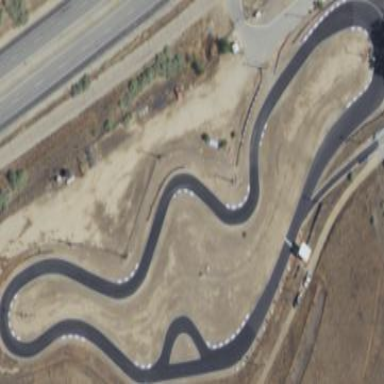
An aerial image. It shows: Karting raceway for sports activities.